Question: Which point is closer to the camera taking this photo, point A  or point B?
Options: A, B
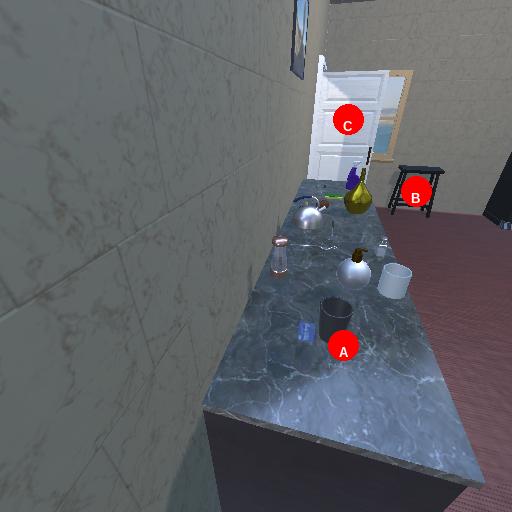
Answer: A